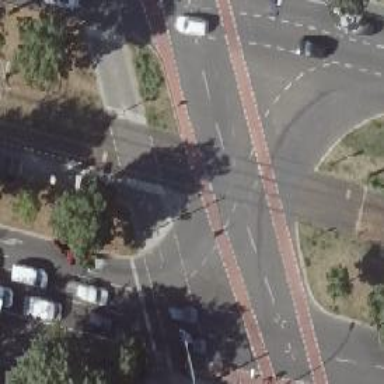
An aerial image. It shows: Tram crossing with traffic signals.